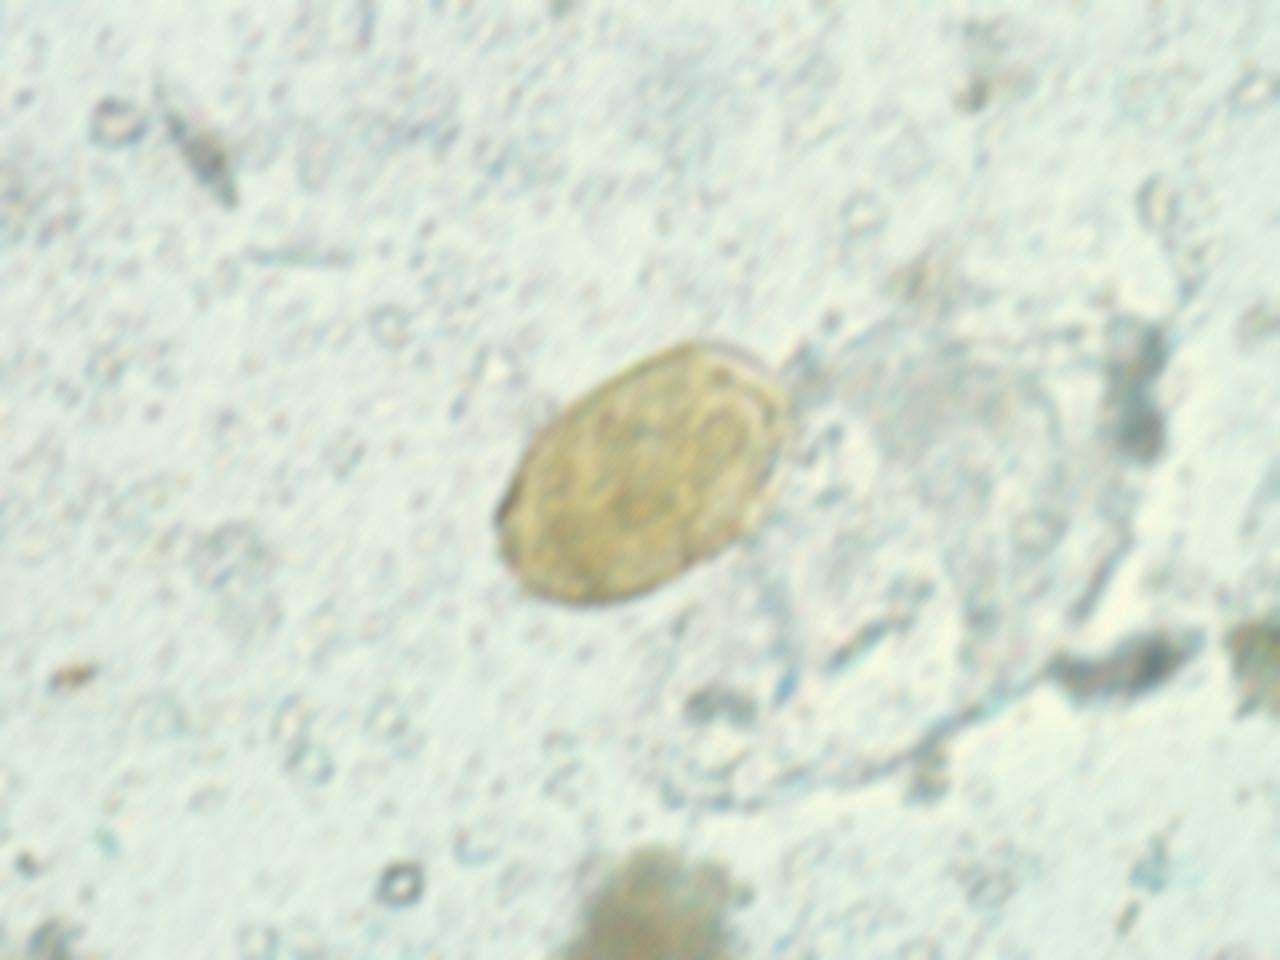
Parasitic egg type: Paragonimus spp